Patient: sex M, age 74
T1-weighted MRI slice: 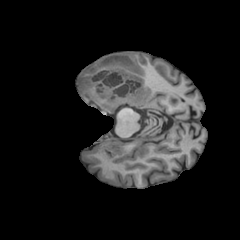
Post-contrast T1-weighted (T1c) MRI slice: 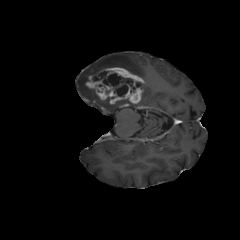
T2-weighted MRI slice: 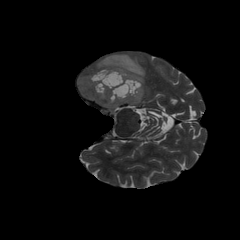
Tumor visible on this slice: yes
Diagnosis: Glioblastoma, IDH-wildtype
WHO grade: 4